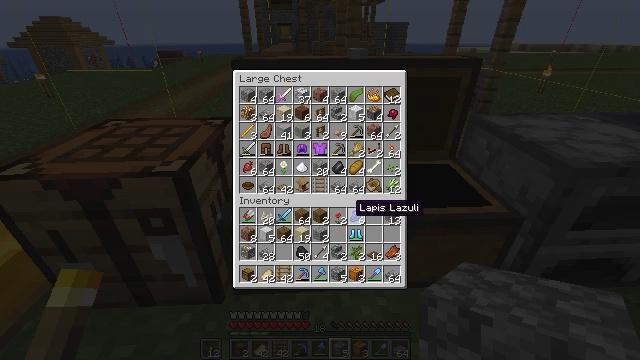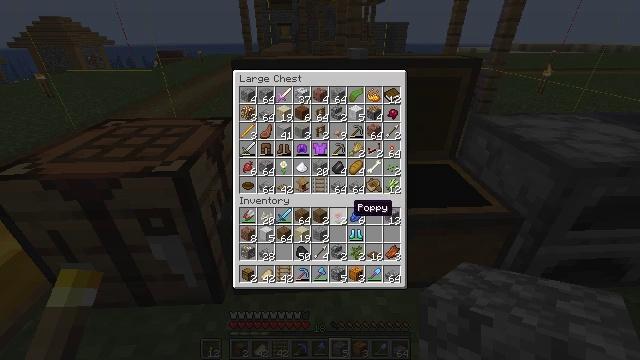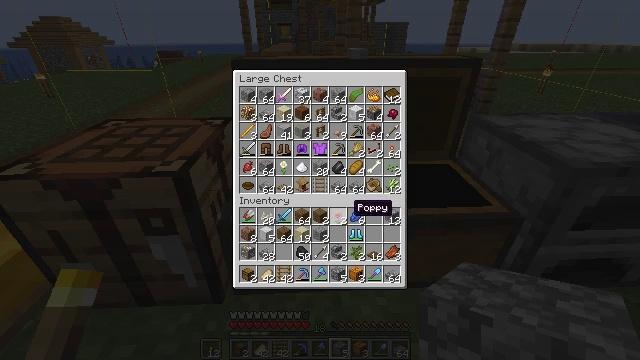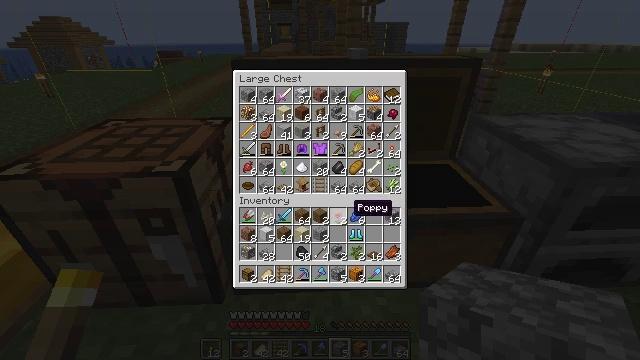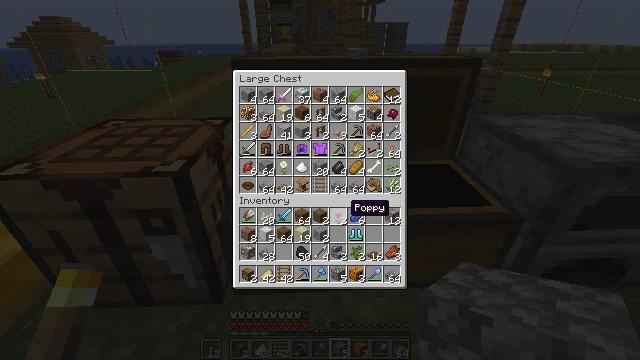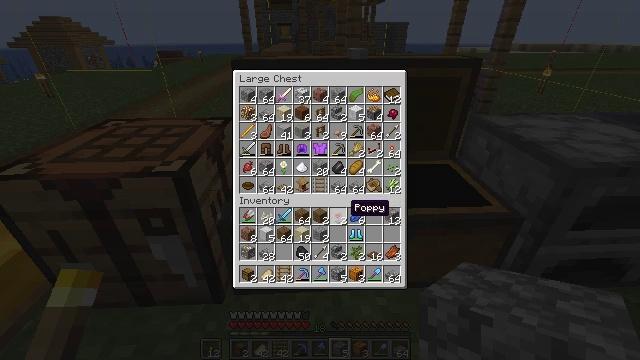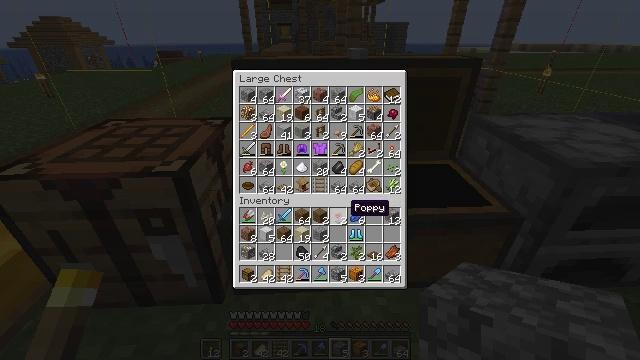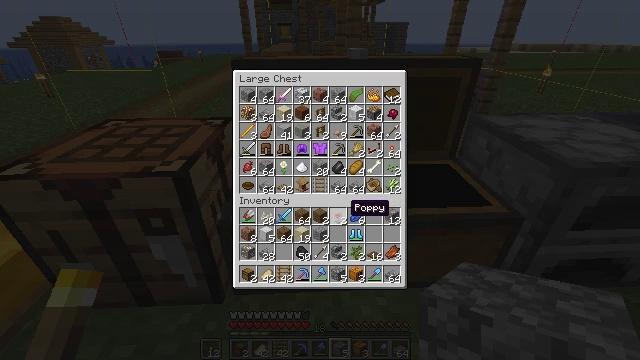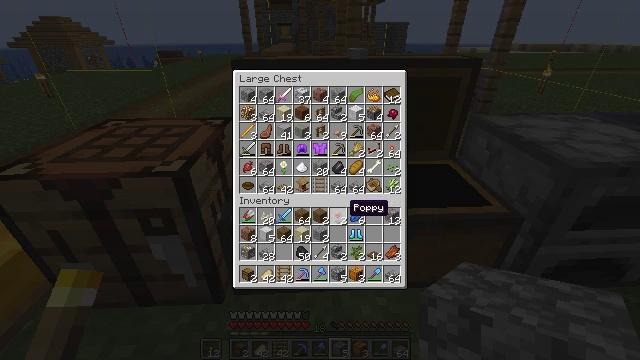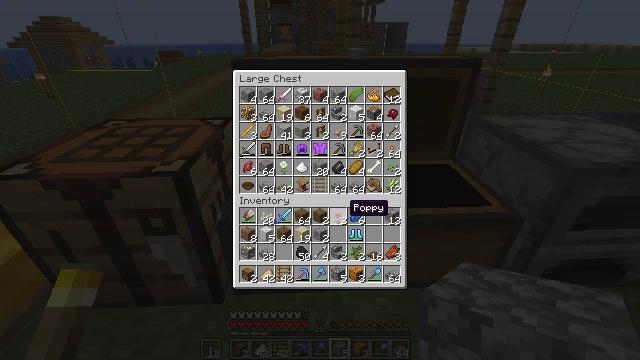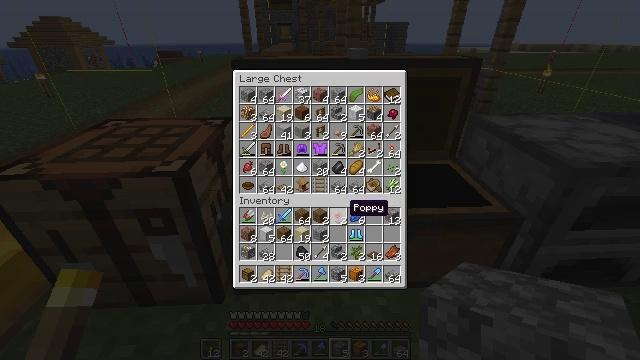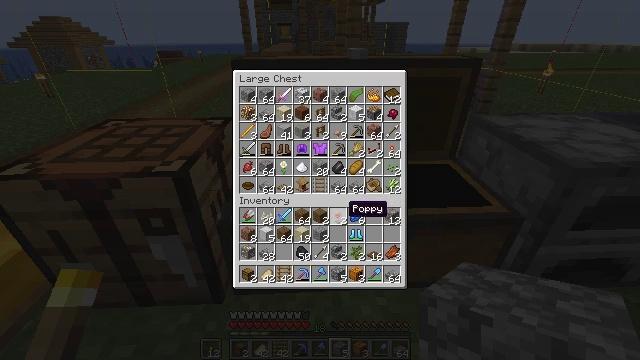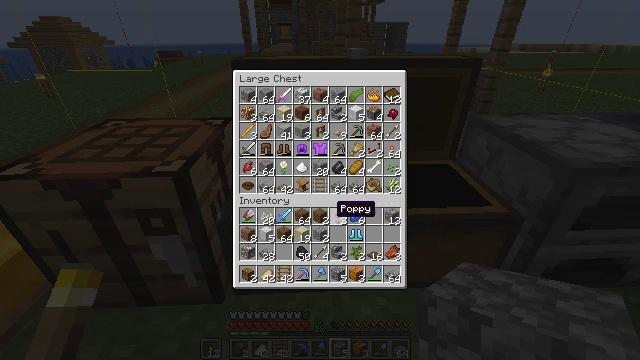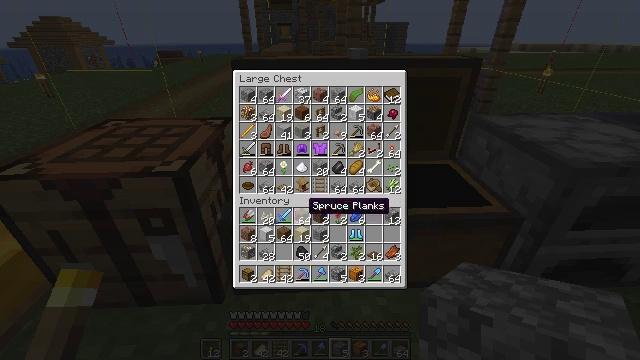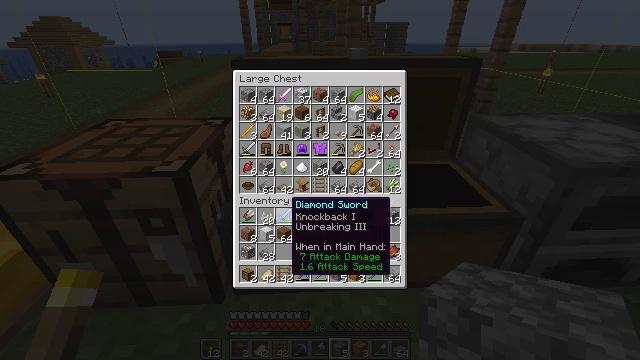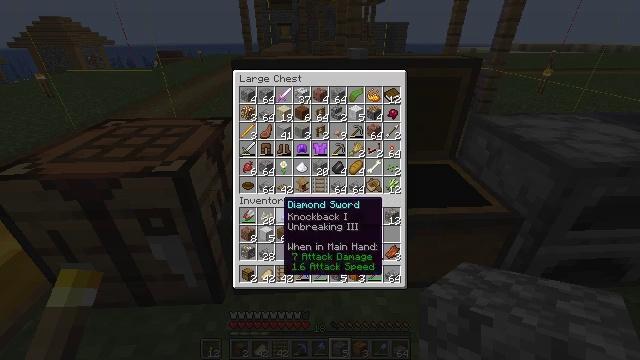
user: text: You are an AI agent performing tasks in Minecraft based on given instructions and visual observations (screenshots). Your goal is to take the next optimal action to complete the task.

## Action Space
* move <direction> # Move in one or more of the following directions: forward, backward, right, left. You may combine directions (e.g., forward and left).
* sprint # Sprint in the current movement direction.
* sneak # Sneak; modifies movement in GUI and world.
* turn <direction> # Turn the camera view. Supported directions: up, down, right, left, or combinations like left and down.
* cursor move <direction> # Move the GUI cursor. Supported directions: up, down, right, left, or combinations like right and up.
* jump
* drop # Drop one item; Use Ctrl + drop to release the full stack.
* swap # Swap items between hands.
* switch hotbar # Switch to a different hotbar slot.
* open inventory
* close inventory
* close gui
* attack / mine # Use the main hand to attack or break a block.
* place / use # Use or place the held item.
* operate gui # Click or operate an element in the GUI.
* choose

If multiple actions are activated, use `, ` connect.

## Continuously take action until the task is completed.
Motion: motion action
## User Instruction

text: Mine the soul sand in the Nether.
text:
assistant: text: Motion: sneak
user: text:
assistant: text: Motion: sneak
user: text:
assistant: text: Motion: sneak, operate gui
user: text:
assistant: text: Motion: sneak, operate gui
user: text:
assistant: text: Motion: sneak, operate gui
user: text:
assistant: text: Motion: sneak
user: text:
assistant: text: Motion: sneak, operate gui
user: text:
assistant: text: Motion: sneak, operate gui
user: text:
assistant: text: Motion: sneak
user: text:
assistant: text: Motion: sneak, operate gui
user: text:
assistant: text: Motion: sneak, operate gui
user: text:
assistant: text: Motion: sneak, cursor move left
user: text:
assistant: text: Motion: sneak, cursor move left
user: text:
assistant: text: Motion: sneak, cursor move left
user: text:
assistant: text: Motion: sneak, cursor move left
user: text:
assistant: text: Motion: sneak
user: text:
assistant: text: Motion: sneak
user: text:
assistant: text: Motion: sneak
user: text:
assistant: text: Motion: sneak, operate gui
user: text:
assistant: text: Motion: sneak, operate gui
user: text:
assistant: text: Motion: sneak, operate gui
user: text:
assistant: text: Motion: sneak
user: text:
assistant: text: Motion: sneak, operate gui
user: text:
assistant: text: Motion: sneak, operate gui
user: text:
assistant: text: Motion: sneak, operate gui
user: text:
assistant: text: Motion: sneak
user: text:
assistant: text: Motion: sneak, cursor move down, operate gui
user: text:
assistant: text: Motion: sneak, operate gui
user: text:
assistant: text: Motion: sneak
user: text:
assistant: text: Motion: sneak, operate gui